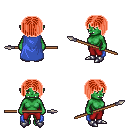
a pixel art fantasy rpg character, female body template, orc, green skin, blue cape, red pants, red pageboy hairstyle, metal boots, spear, four views (front, back, left, right), 2x2 character sprite sheet, small pixel art, hard edges, no anti-aliasing